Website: lowes
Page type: order-tracking
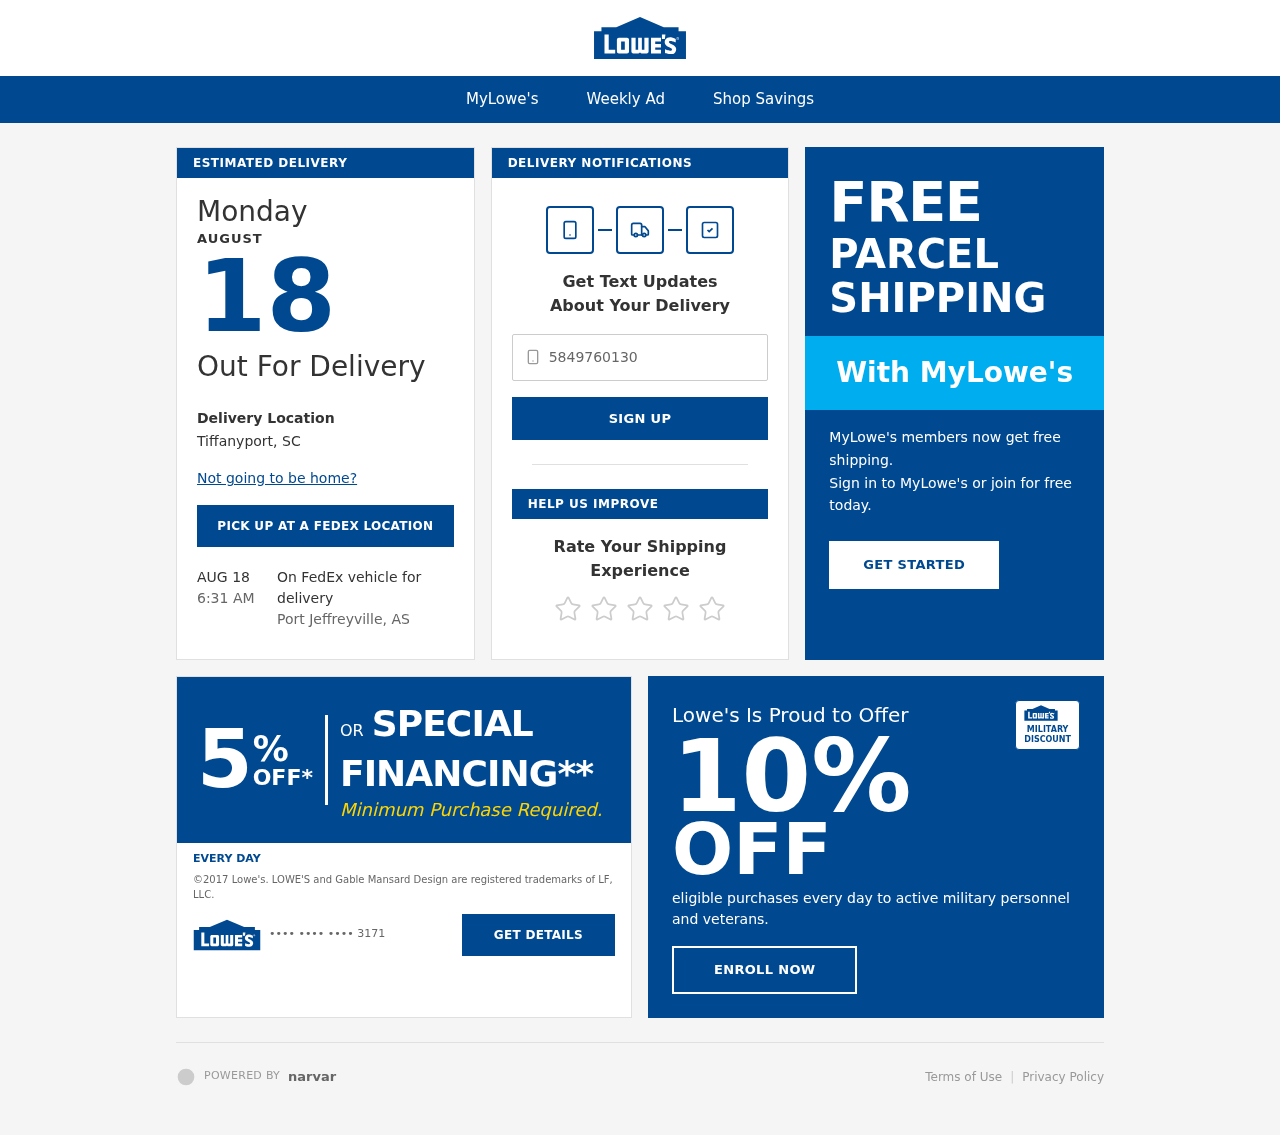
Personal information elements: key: PII_CARD_LAST4
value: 3171
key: PII_PHONE
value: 5849760130
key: PII_CITY_STATE
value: Tiffanyport, SC
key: PII_CITY_STATE2
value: Port Jeffreyville, AS
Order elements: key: ORDER_DELIVERY_DATE
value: AUG 18
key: ORDER_DELIVERY_DATE
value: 6:31 AM
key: ORDER_DELIVERY_DATE
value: AUGUST
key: ORDER_DELIVERY_DATE
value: Monday
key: ORDER_DELIVERY_DATE
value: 18